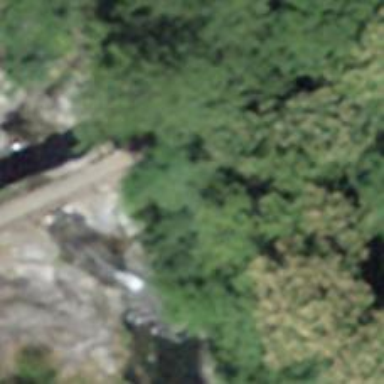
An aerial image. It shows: Path leading to bridge.